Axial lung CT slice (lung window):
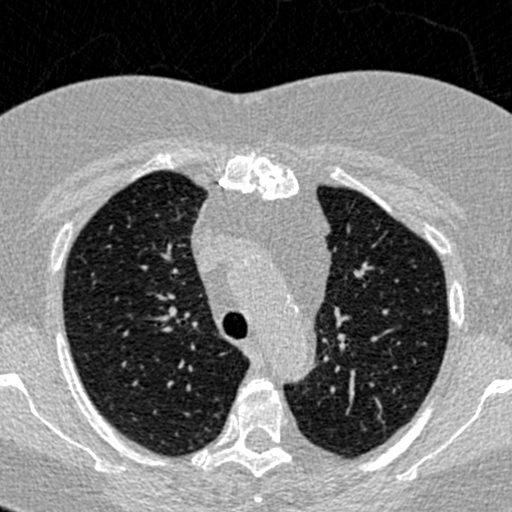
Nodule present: no